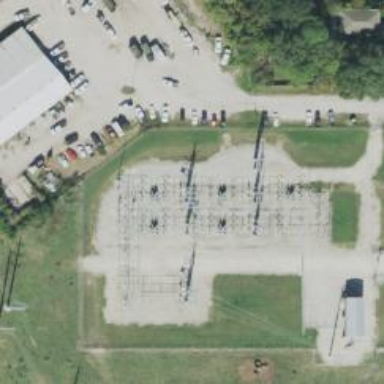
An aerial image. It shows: Switch used for power control.